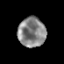
Tissue: prostate
Cell type: Epithelial cells
Senescence score: 0.2633
Nuclear area (px): 803
Mean DAPI intensity: 133.187